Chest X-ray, PA view. Patient: 56 years old, sex M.
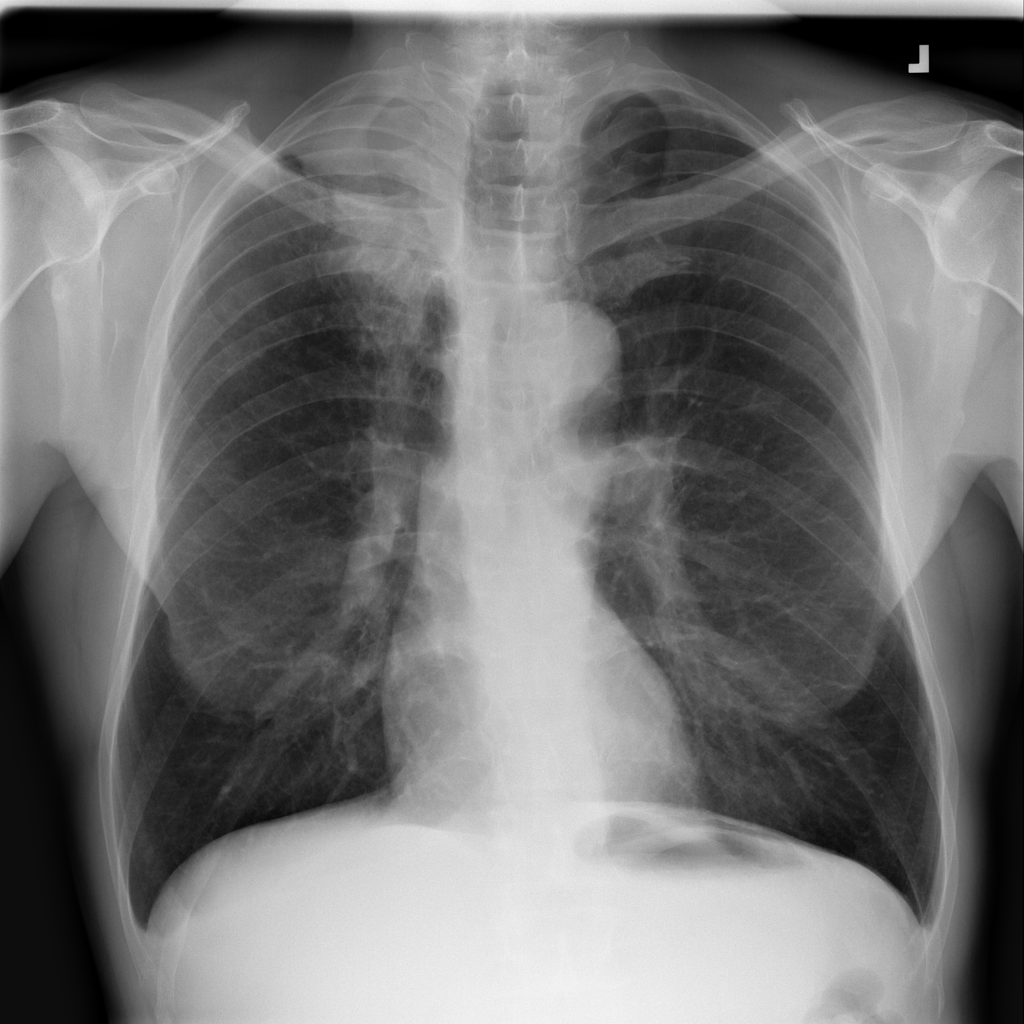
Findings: Mass